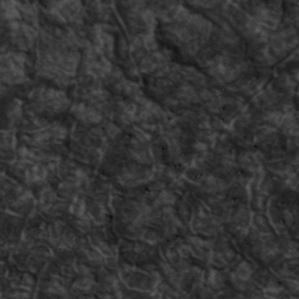
Label: non_frost